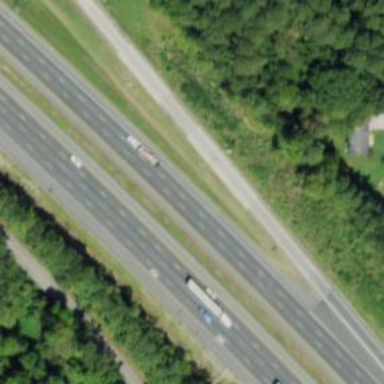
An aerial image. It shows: Motorway link.